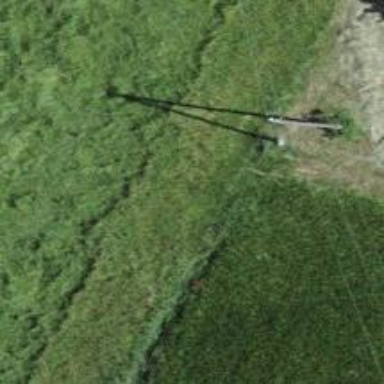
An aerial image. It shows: Minor power line with 3 cables.